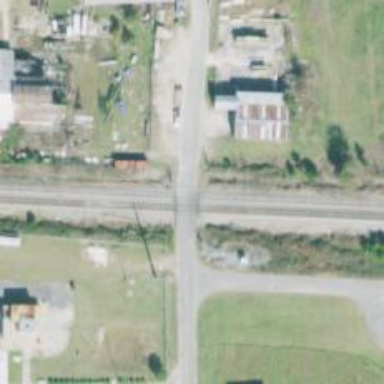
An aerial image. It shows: Level crossing on the railway with lights.